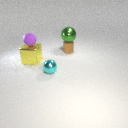
large green metal sphere above small brown rubber cylinder